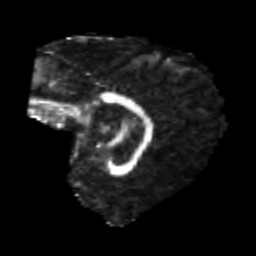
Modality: FA
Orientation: sagittal
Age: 22
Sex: male
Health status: healthy
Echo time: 0.074 s